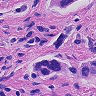
Metastatic tissue present: yes